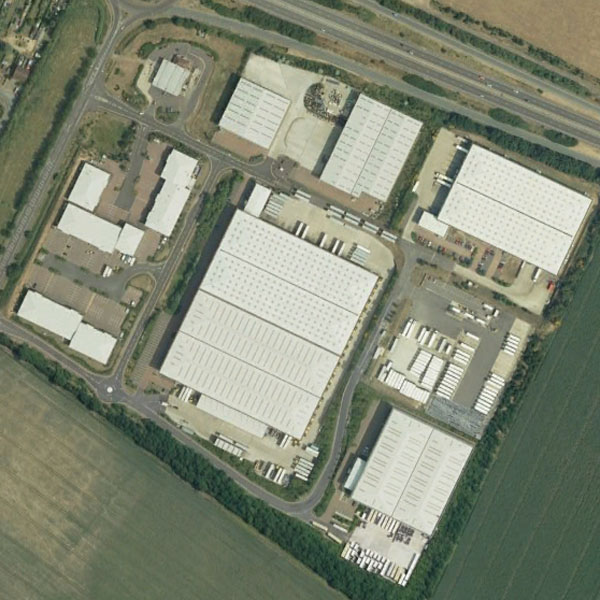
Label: Industrial